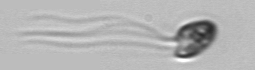
Label: flagellate_morphotype1